Question: We're developing an app which uses Facebook login with 'publish_actions' permission. This permission requires the app to be uploaded to and reviewed by Facebook. I set up everything correctly and the app works fine. I tested our Facebook features with a test app.
Now when I try to upload our app to Facebook for the review I get an error saying: "Virus Detected in File".
Google has no results for that. What can I do? I din't implement a virus intentionally.

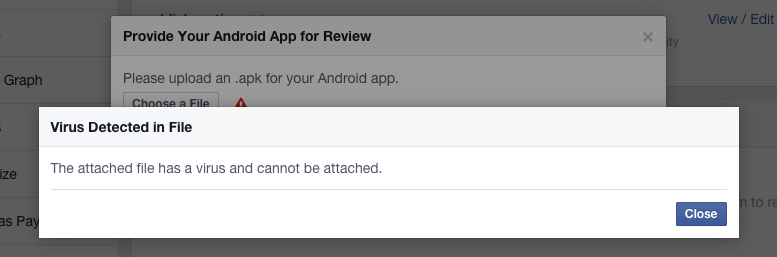
Answer: Obfuscate your code using Proguard.
I threw our APK into <URL>. One of 57 engines - - found a threat named . I downloaded a compiled version of ClamAV to test locally. After unzipping the APK ClamAV didn't find anything. However if I zip compress the classes.dex again, ClamAV finds the threat again. So we can safely suppose the is no real threat.
As we had to obfuscate our code anyway, I activated Proguard and checked it with ClamAV --> the threat was gone - no virus detected. There was a chance that Facebook still detects a virus, but it seems Facebook is also using this open source virus scan engine for virus detection purposes. Furthermore it seems